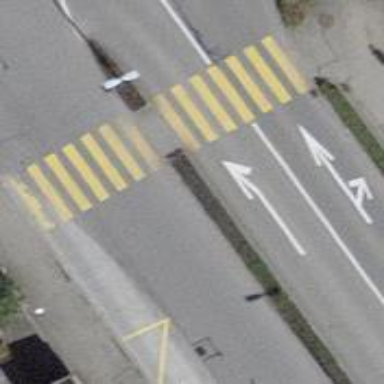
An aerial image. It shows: Uncontrolled crossing on the road with yellow zebra marking on the crossing island.